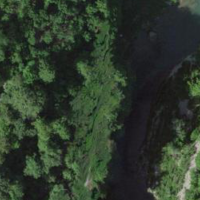
EUNIS habitat code: 53
Species observed at this site:
Chrysolina coerulans